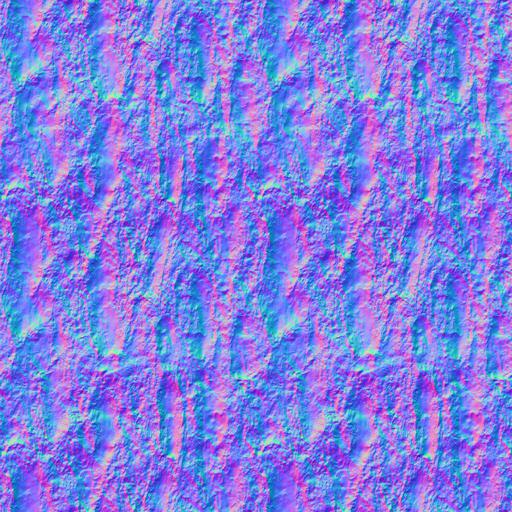
bark forest light smooth tree